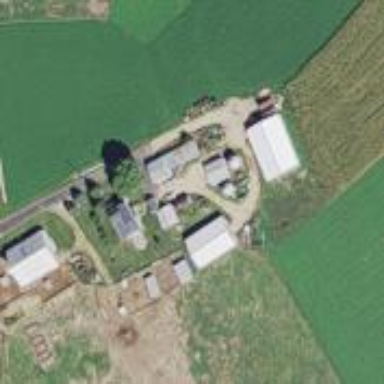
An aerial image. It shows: Farmyard area.